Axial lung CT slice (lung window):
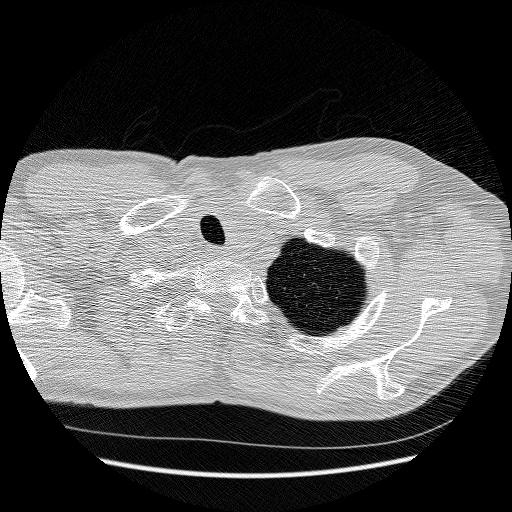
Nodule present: no